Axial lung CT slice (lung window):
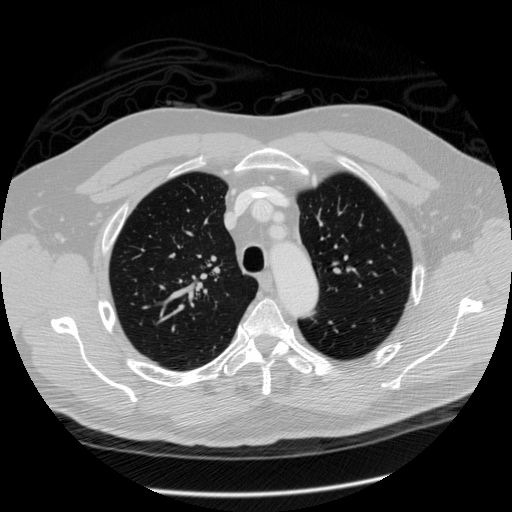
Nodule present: no